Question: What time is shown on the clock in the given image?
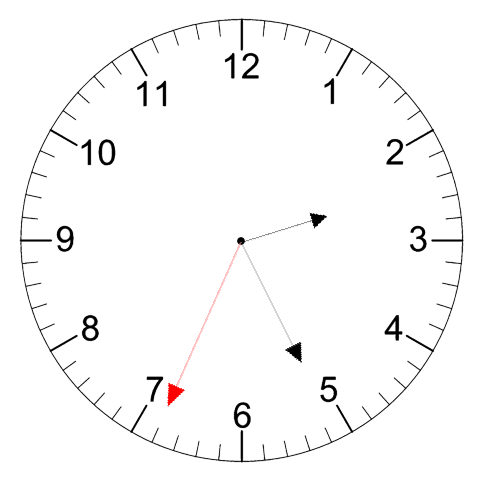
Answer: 02:25:34